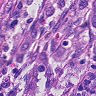
Metastatic tissue present: yes